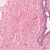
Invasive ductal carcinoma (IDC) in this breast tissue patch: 0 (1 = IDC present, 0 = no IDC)